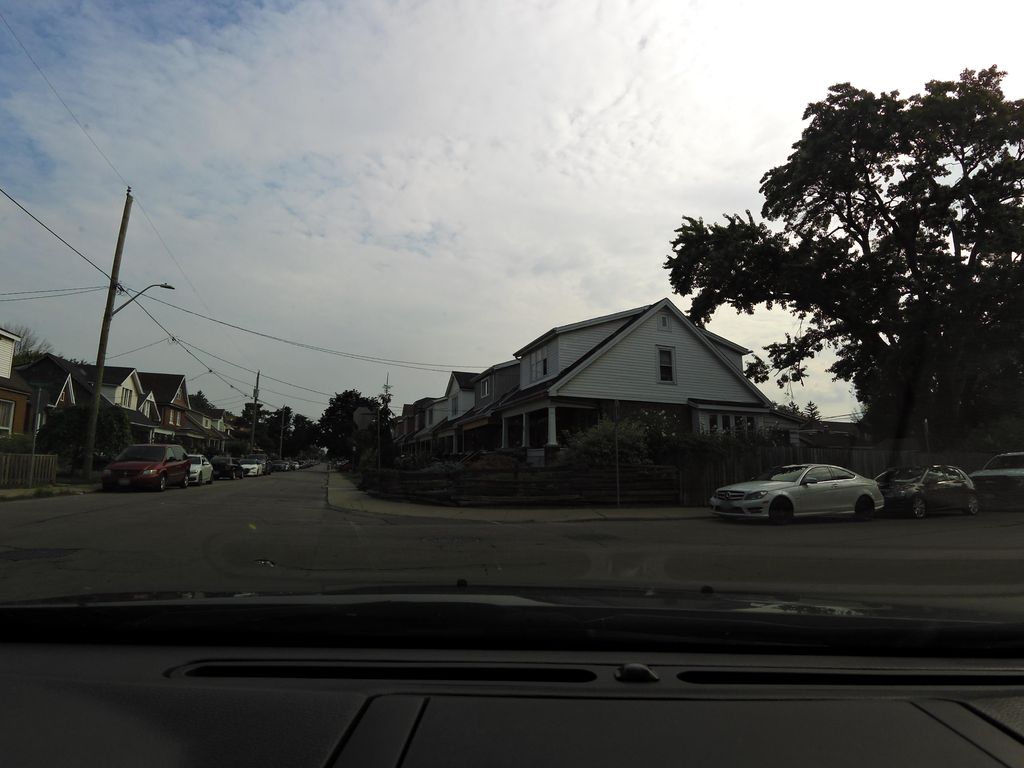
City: hamilton